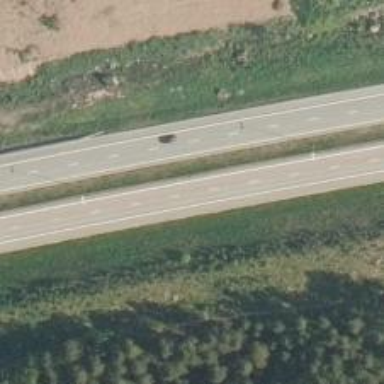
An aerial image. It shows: Motorway.